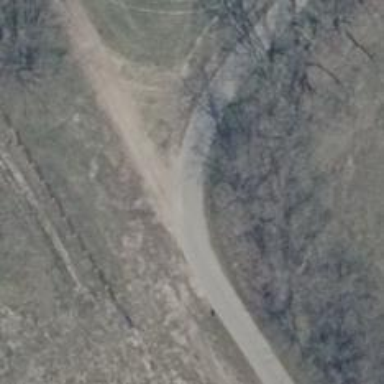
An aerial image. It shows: Emergency access point on the road.